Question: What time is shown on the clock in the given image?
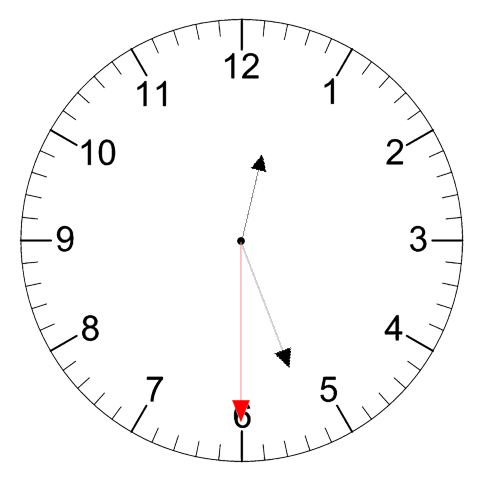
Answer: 12:26:30